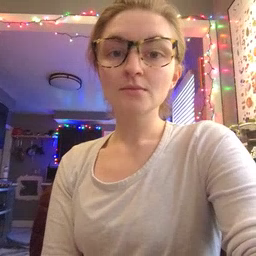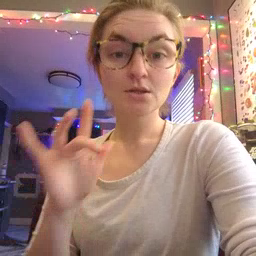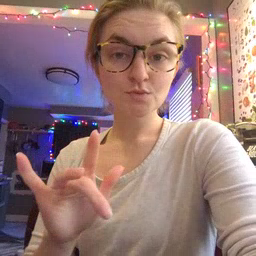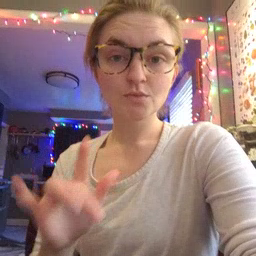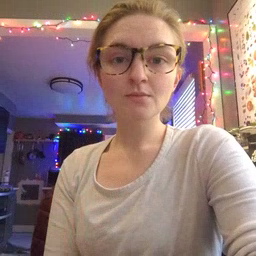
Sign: touch